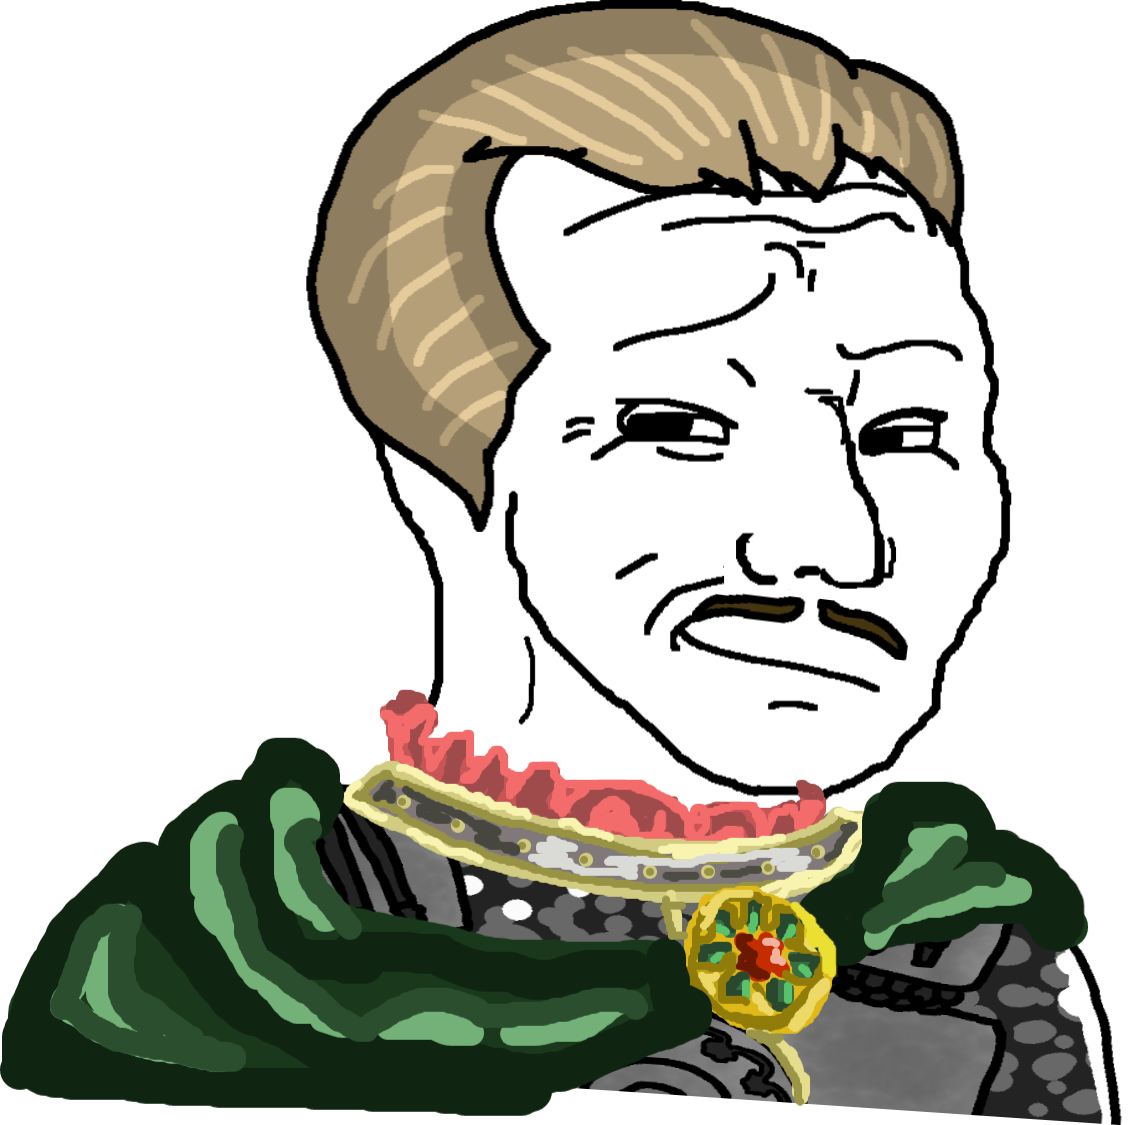
Label: 5_Smugjak